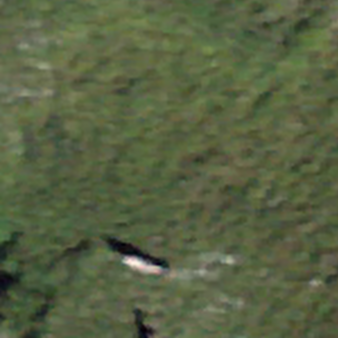
Label: other